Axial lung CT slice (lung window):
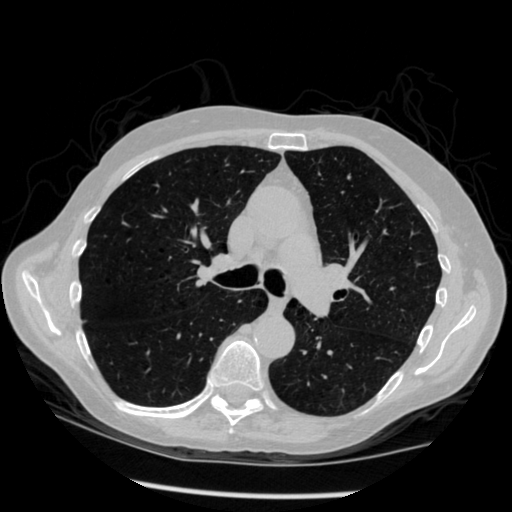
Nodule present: no